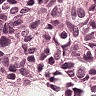
Metastatic tissue present: yes